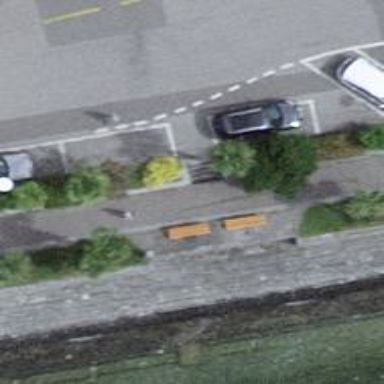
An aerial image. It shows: Brown bench.